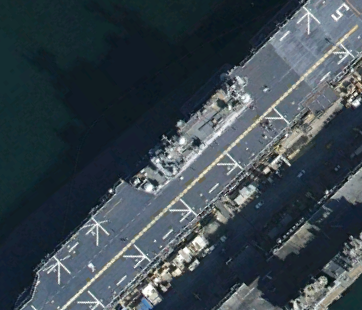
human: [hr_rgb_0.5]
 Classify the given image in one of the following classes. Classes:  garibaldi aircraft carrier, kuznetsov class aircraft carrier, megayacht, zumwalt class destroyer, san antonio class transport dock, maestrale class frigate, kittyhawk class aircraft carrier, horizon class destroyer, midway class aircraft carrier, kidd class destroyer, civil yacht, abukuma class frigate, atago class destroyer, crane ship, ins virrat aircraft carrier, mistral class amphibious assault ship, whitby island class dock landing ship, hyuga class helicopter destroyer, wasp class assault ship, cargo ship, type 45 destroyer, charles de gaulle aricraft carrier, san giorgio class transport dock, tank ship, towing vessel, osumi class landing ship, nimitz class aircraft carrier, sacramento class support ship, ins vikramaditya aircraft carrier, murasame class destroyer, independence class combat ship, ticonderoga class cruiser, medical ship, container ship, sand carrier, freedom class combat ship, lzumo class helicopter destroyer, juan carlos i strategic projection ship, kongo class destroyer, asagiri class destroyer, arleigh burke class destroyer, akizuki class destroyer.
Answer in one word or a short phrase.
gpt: Wasp class assault ship